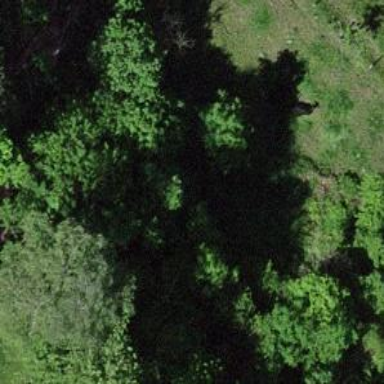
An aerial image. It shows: Forest area.